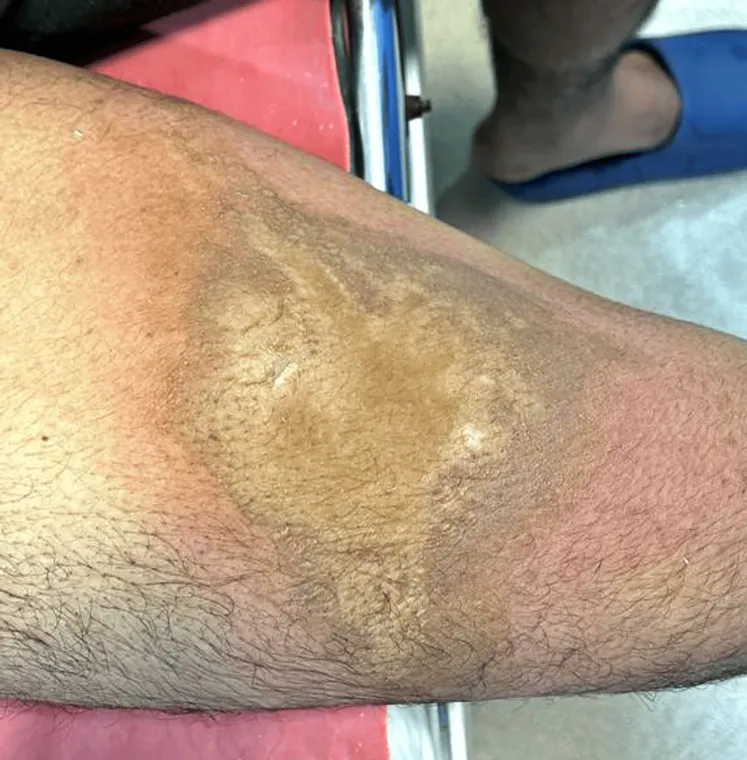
Shows yellowish hue on the burnt area immediately after the incident.
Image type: medical_photograph (skin_photograph)